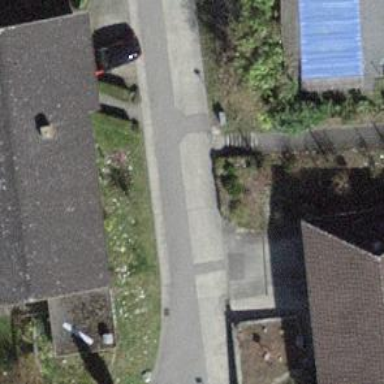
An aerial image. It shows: Set of steps on the road.